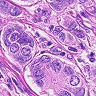
Metastatic tissue present: yes